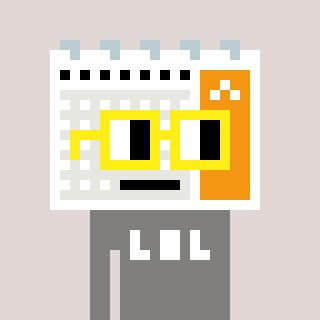
a pixel art character with square yellow glasses, a calendar-shaped head and a bluegrey-colored body on a warm background